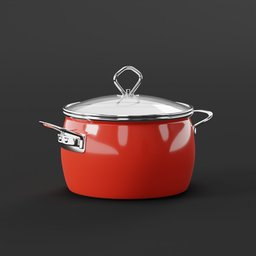
Label: tools